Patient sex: M
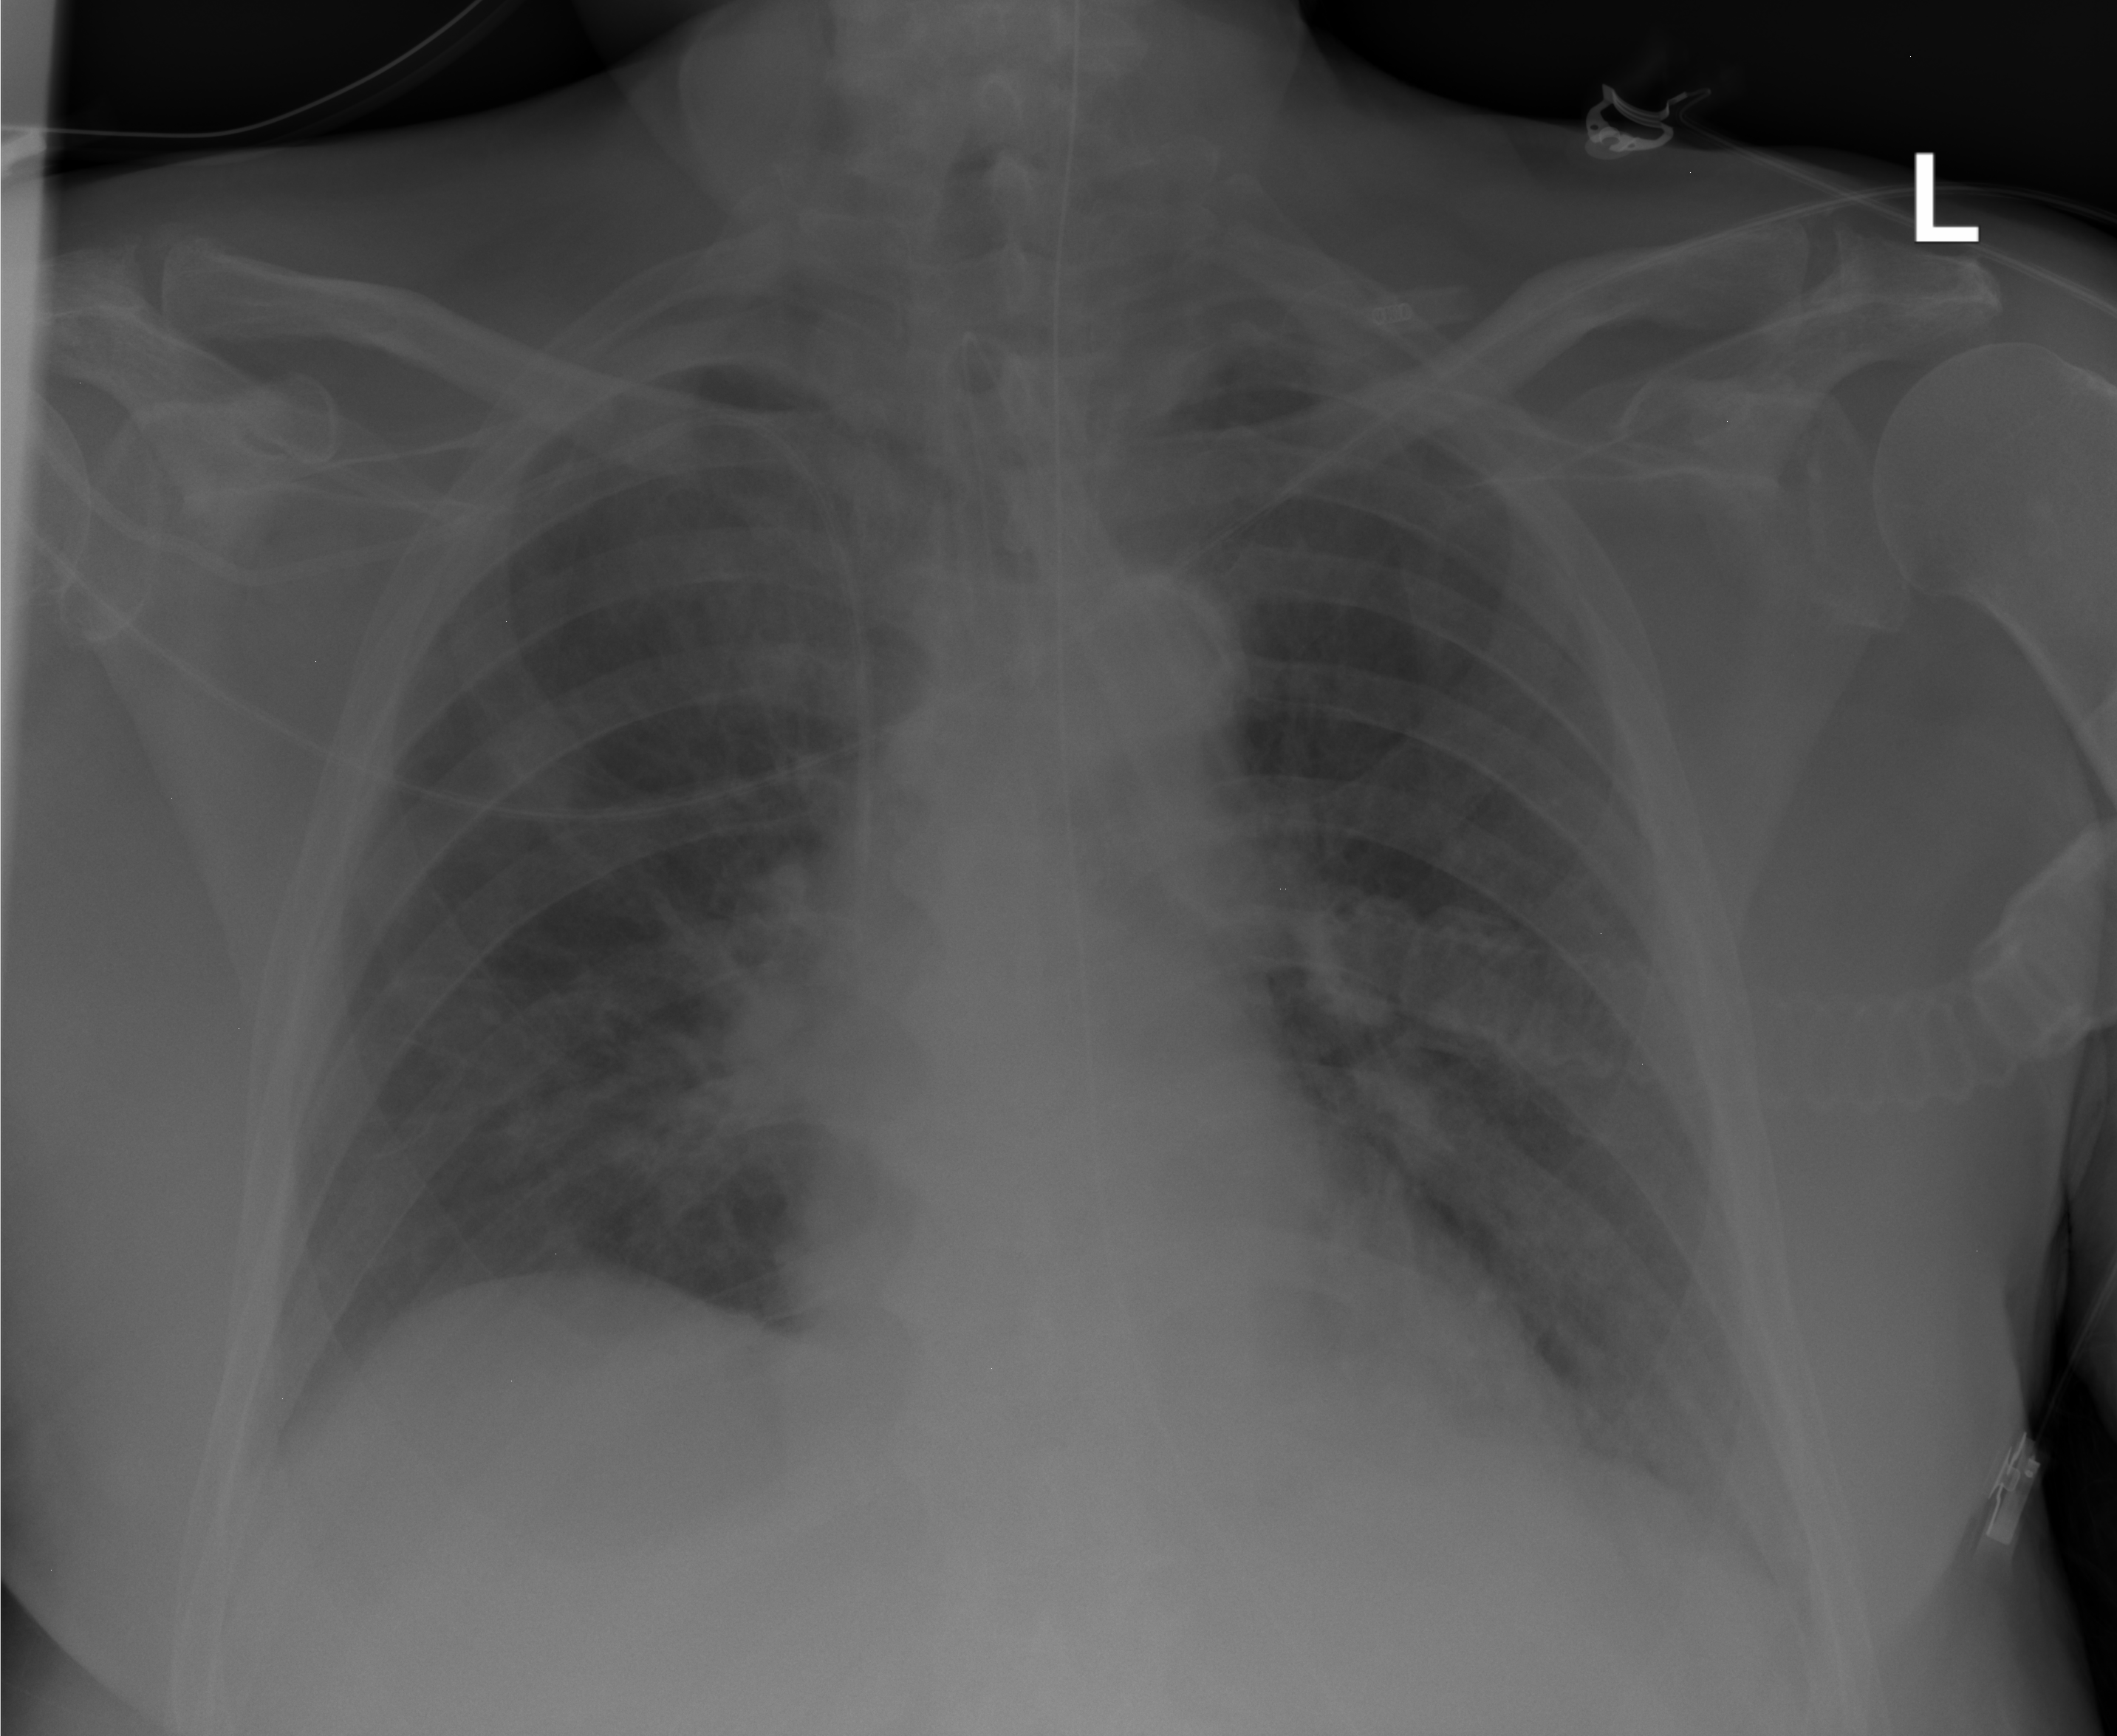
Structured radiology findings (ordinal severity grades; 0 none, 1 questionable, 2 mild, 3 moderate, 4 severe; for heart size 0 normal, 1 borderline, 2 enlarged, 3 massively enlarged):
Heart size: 0
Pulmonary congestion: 2
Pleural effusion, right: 0
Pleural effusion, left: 0
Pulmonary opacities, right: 0
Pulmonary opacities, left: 0
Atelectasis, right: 2
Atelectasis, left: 2